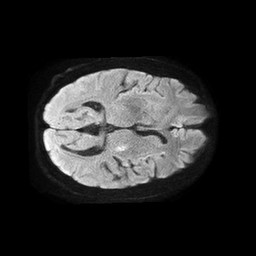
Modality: TRACE
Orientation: axial
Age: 79
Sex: female
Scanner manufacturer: philips
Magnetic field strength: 1.5 T
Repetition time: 4.6 s
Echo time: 0.08941 s